Interaction volume radius: 10 \u00c5
Interaction volume height: 10 \u00c5
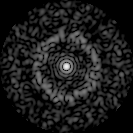
Disorder parameter: 0.8426